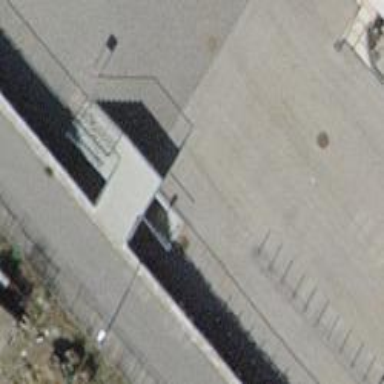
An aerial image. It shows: Concrete steps with ramp available for accessibility.